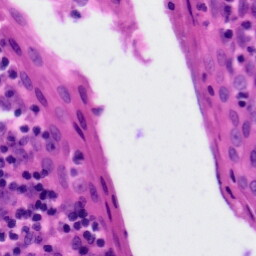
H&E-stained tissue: Tonsil